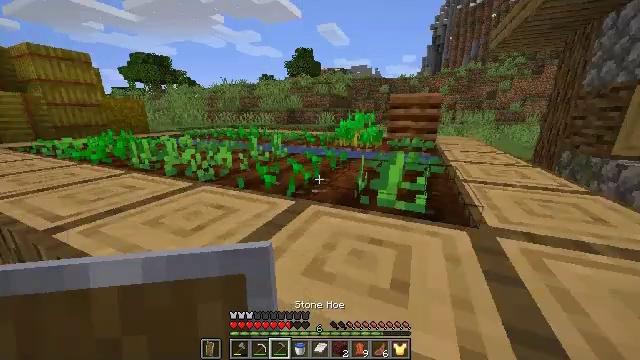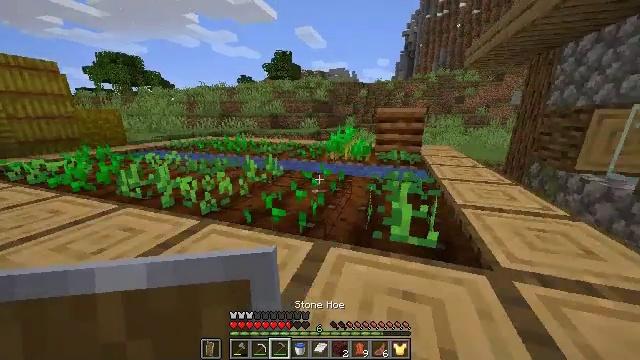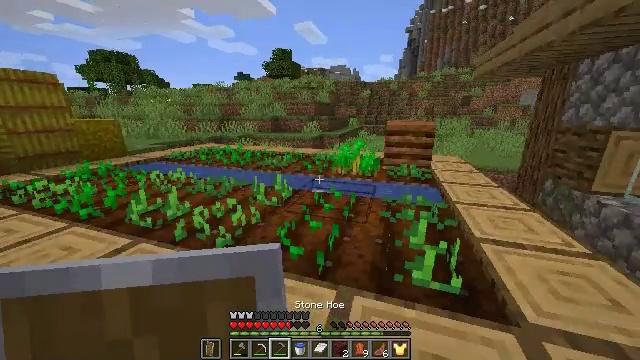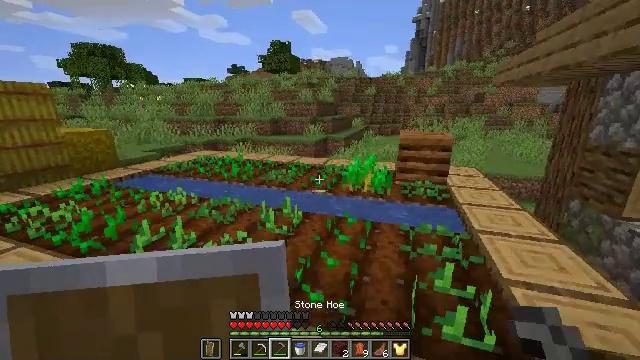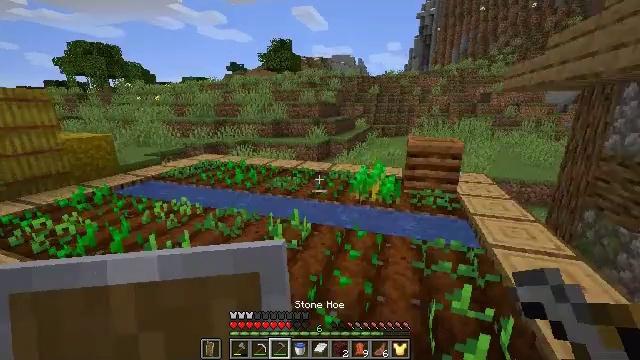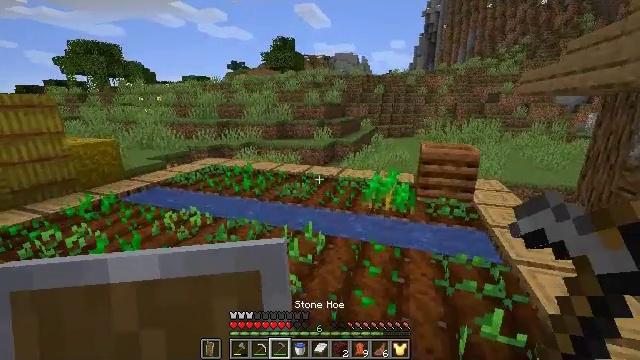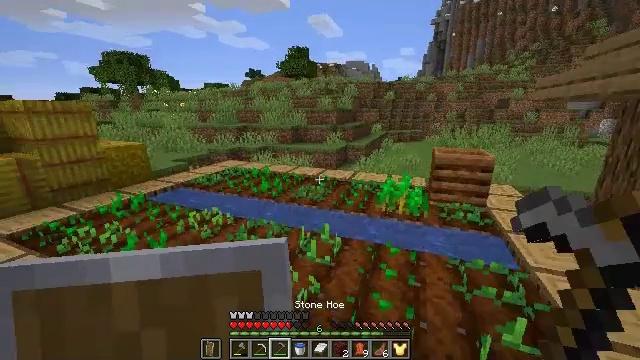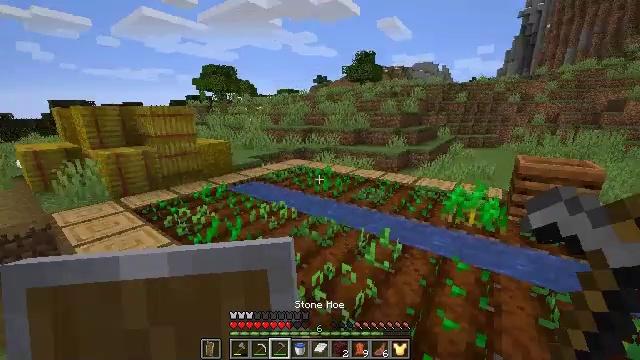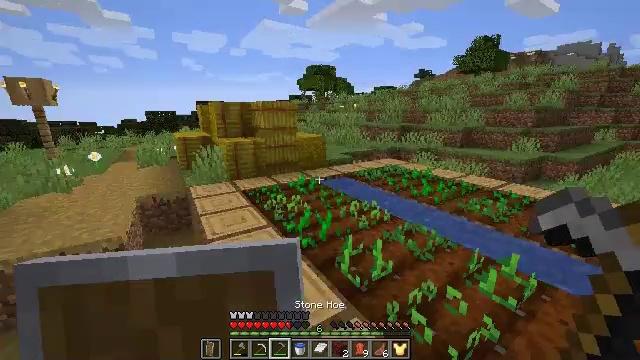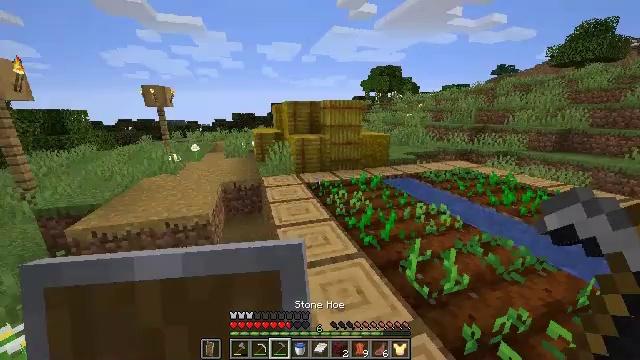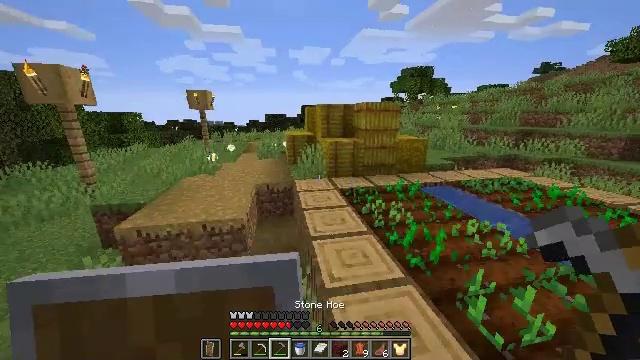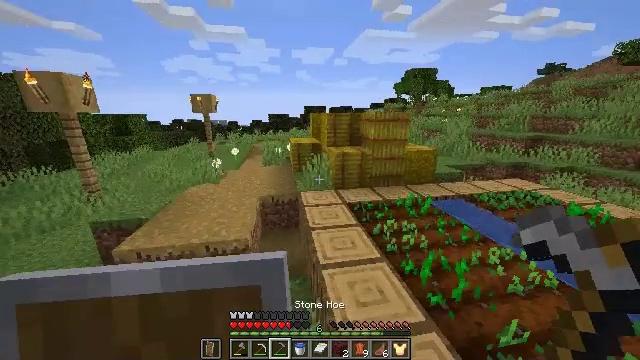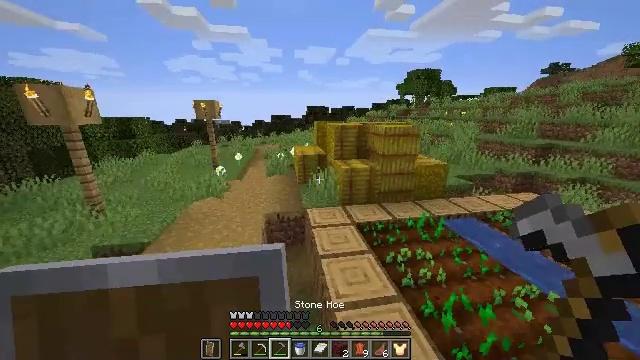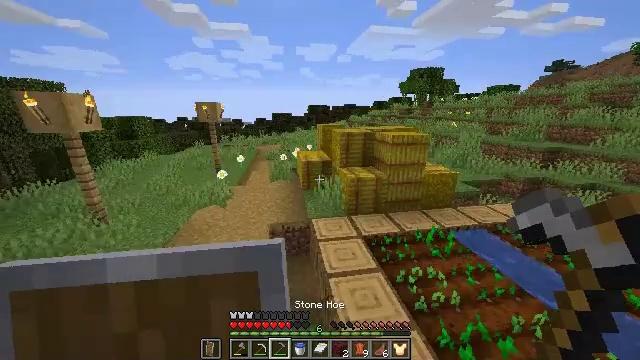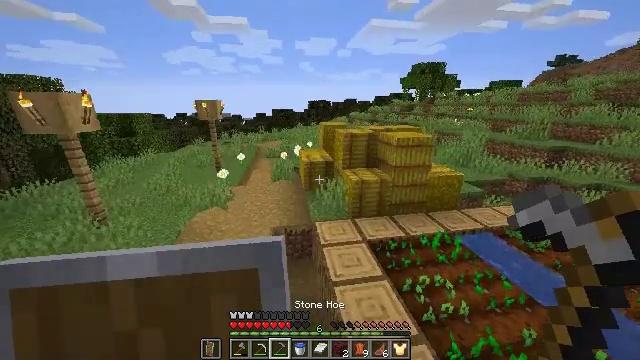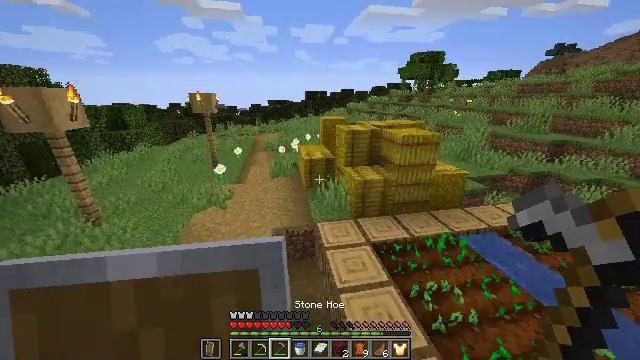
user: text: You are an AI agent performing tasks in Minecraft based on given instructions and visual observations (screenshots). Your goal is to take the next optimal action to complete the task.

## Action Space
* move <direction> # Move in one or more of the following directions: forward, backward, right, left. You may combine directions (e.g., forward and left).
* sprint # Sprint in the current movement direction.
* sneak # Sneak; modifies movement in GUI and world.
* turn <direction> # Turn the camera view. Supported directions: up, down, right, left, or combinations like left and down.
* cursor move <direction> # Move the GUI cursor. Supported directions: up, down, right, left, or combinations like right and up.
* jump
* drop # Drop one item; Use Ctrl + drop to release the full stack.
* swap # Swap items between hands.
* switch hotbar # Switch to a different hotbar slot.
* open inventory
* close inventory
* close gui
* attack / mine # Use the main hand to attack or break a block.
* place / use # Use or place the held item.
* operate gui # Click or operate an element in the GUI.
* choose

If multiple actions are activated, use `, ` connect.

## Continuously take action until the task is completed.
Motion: motion action
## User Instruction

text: Gather hay blocks from the farm.
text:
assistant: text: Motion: move forward and move left, sprint, turn right, jump
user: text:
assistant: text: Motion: move forward and move left, sprint, jump
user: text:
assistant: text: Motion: move forward and move left, sprint, jump
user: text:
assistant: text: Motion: move forward and move left, sprint, jump
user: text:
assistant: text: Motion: move forward and move left, sprint, jump
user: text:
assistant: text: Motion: move forward and move left, sprint, turn left, jump
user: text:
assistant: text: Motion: move forward and move left, sprint, turn left, jump
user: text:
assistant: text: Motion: move forward and move left, sprint, turn left, jump
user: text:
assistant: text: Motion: move forward and move left, sprint, turn left, jump
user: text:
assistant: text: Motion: move forward and move left, sprint, turn left, jump
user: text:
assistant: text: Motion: move forward and move left, sprint, jump
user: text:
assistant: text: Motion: move forward and move left, sprint, jump
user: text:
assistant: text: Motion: move forward and move left, sprint, jump
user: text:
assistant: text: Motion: move forward and move left, sprint, turn down, jump
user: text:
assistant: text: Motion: move forward, sprint, turn down, jump
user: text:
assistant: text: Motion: move forward, sprint, turn right and down, jump
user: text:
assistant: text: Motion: move forward, sprint, turn right, jump
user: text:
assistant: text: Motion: move forward, sprint, turn right and up
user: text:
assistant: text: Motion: move forward, sprint
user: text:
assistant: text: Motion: move forward, sprint, turn up
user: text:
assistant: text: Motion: move forward, sprint, turn up
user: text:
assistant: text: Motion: move forward, sprint, turn up
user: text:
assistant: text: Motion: move forward, sprint, turn right and up
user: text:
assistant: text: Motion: move forward, sprint, turn right and up
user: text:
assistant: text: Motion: move forward, sprint, turn right and up, attack / mine
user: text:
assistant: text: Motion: move forward, sprint, turn right, attack / mine, jump
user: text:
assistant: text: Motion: move forward, sprint, attack / mine, jump
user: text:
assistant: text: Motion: move forward, sprint, attack / mine, jump
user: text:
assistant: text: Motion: move forward, sprint, attack / mine, jump
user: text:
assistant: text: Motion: move forward, sprint, turn right and down, attack / mine, jump